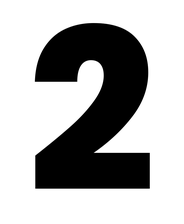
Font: Poppins-ExtraBold